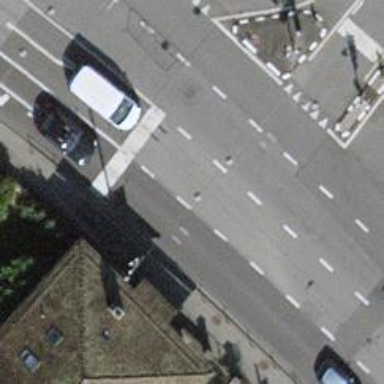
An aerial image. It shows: Road with traffic signals for signaling.